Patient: sex M, age 78
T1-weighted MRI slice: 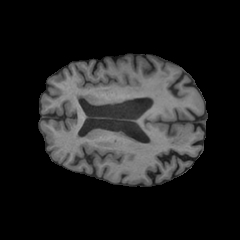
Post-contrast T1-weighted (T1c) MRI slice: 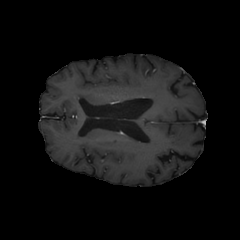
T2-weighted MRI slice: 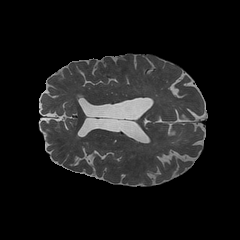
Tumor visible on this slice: yes
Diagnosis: Astrocytoma, IDH-wildtype
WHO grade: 3